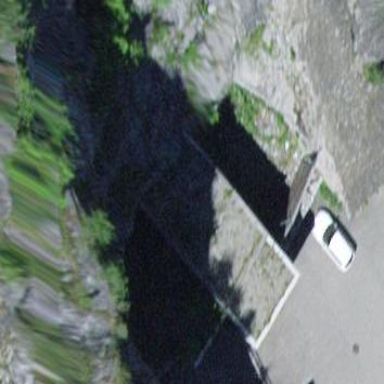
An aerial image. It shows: Building with hydro power generator.